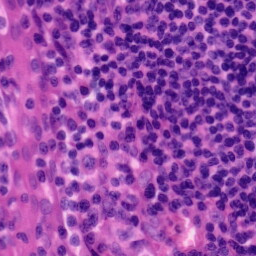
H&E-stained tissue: Tonsil